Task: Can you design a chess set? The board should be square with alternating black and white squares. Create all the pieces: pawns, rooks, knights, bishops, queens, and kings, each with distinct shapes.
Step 4191:
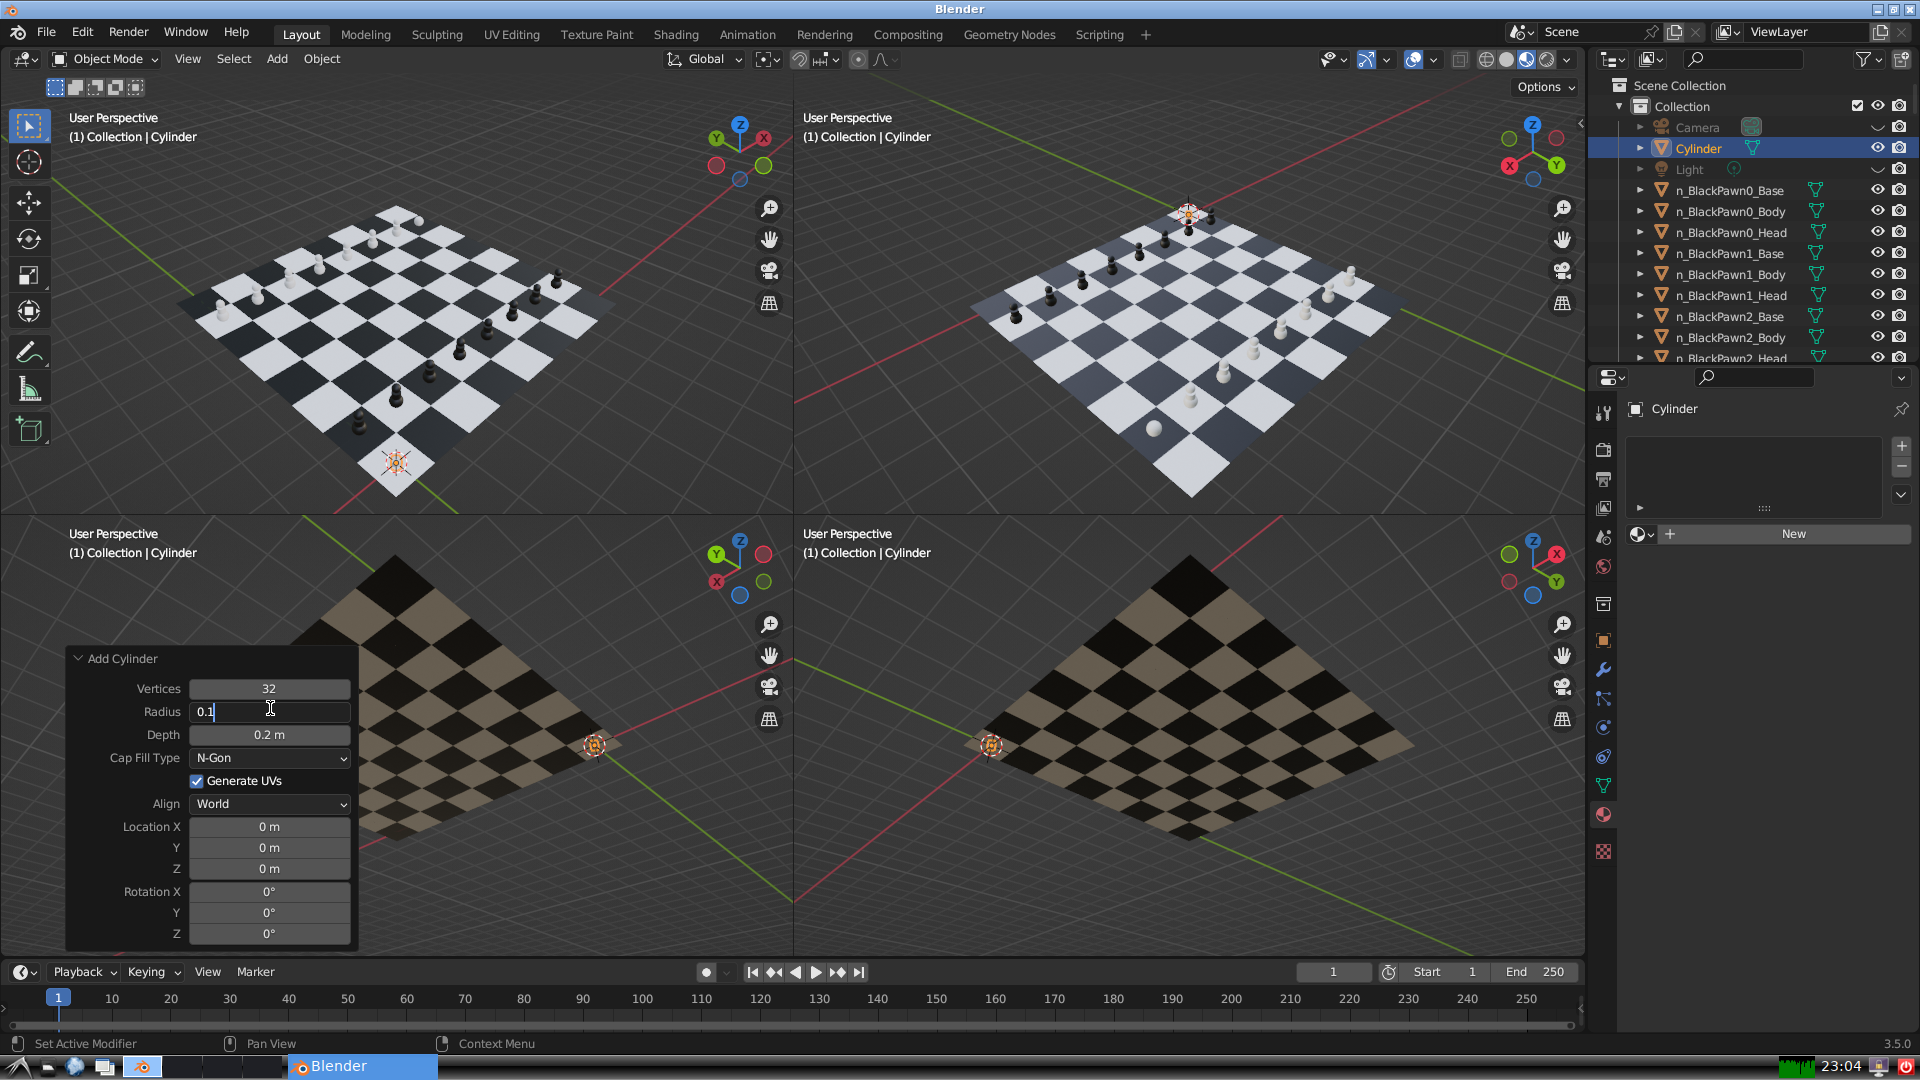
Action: {"key_press": ['Return']}